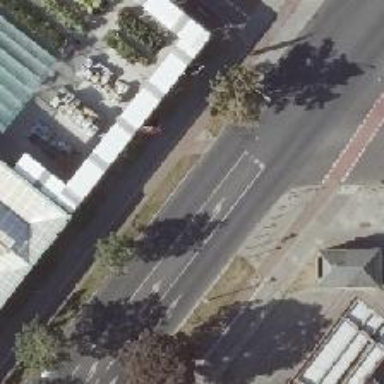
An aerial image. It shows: Unmarked crossing on footway.